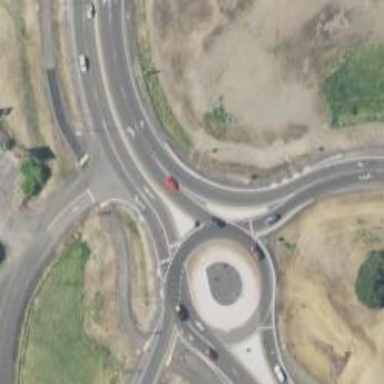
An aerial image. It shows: Asphalt road that is secondary route leading to roundabout.